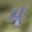
Label: 4